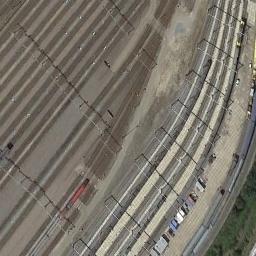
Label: railway